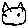
Label: cat